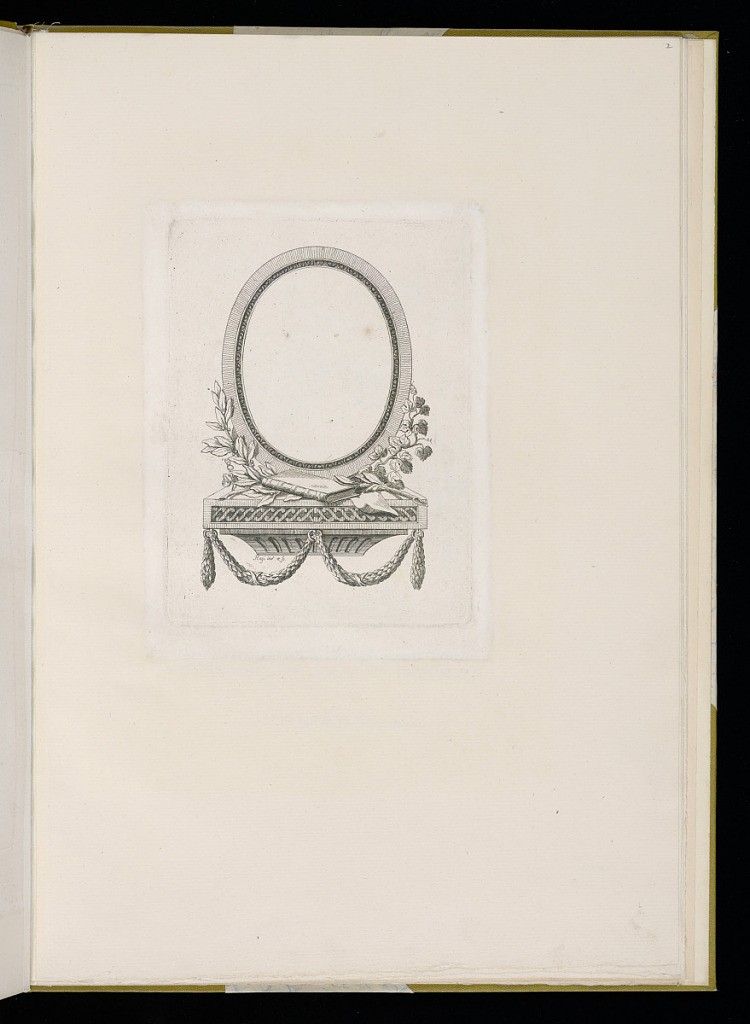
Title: Design for a Frame
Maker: Franz Hegi, Swiss, 1774 – 1850
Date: early 19th century
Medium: Etching on paper
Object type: Album of frames
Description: Design for an oval frame with an egg molding with a bracket/shelf below decorated with fluting and a festoon of leaves and ribbons. A book, sheet of paper and foliate branches on the bracket/shelf below the frame. The plate is signed.